Question: I made a server and client that should transfer files.
I tried to make it read the whole file and send it.
But now as I see it, I am having a problem.
Server should automatically send the file when the client is connected.
But the file is empty, and I don't know where the problem is
You can see that I'm trying to send .txt file. But I would like in the future send a big file, but not bigger than 1MB.)
Edit:
Picture here: <URL>
- -

The Problem: The file that I received has been damaged, and I can't use it.
Server:
'''
#include <WinSock2.h>
#include <Windows.h>
#include <stdio.h>
#include <iostream>
using namespace std;
#pragma comment(lib, "Ws2_32.lib")
#define Port 6000
SOCKET Socket, Sub;
WSADATA Winsock;
sockaddr_in Addr;
sockaddr_in IncomingAddress;
int AddressLen = sizeof(IncomingAddress);
int main()
{
WSAStartup(MAKEWORD(2, 2), &Winsock); // Start Winsock
if(LOBYTE(Winsock.wVersion) != 2 || HIBYTE(Winsock.wVersion) != 2) // Check version
{
WSACleanup();
return 0;
}
Socket = socket(AF_INET, SOCK_STREAM, IPPROTO_TCP);
ZeroMemory(&Addr, sizeof(Addr));
Addr.sin_family = AF_INET;
Addr.sin_port = htons(Port);
bind(Socket, (sockaddr*)&Addr, sizeof(Addr));
if(listen(Socket, 1) == SOCKET_ERROR)
{
printf("listening error
");
}
else
{
printf("listening ok
");
}
if(Sub = accept(Socket, (sockaddr*)&IncomingAddress, &AddressLen))
{
char *ClientIP = inet_ntoa(IncomingAddress.sin_addr);
int ClientPort = ntohs(IncomingAddress.sin_port);
printf("Client conncted!
");
printf("IP: %s:%d
", ClientIP, ClientPort);
printf("Sending file ..
");
FILE *File;
char *Buffer;
unsigned long Size;
File = fopen("C:\Prog.rar", "rb");
if(!File)
{
printf("Error while readaing the file
");
getchar();
return 0;
}
fseek(File, 0, SEEK_END);
Size = ftell(File);
fseek(File, 0, SEEK_SET);
Buffer = new char[Size];
fread(Buffer, Size, 1, File);
char cSize[MAX_PATH];
sprintf(cSize, "%i", Size);
fclose(File);
send(Sub, cSize, MAX_PATH, 0); // File size
//int len = Size;
//char *data = Buffer;
int Offset = 0;
while(Size > Offset)
{
int Amount = send(Sub, Buffer + Offset, Size - Offset, 0);
if(Amount <= 0)
{
cout << "Error: " << WSAGetLastError() << endl;
break;
}
else
{
Offset += Amount;
printf("2
");
}
}
free(Buffer);
closesocket(Sub);
closesocket(Socket);
WSACleanup();
}
getchar();
return 0;
}
'''
Client:
'''
#include <WinSock2.h>
#include <Windows.h>
#include <stdio.h>
#include <iostream>
using namespace std;
#pragma comment(lib, "Ws2_32.lib")
SOCKET Socket;
WSADATA Winsock;
sockaddr_in Addr;
int Addrlen = sizeof(Addr);
int main()
{
WSAStartup(MAKEWORD(2, 2), &Winsock); // Start Winsock
if(LOBYTE(Winsock.wVersion) != 2 || HIBYTE(Winsock.wVersion) != 2) // Check version
{
WSACleanup();
return 0;
}
Socket = socket(AF_INET, SOCK_STREAM, IPPROTO_TCP);
ZeroMemory(&Addr, sizeof(Addr)); // clear the struct
Addr.sin_family = AF_INET; // set the address family
Addr.sin_addr.s_addr = inet_addr("127.0.0.1");
Addr.sin_port = htons(6000); // set the port
if(connect(Socket, (sockaddr*)&Addr, sizeof(Addr)) < 0)
{
printf("Connection failed !
");
getchar();
return 0;
}
printf("Connection successful !
");
printf("Receiving file ..
");
int Size;
char *Filesize = new char[1024];
if(recv(Socket, Filesize, 1024, 0)) // File size
{
Size = atoi((const char*)Filesize);
printf("File size: %d
", Size);
}
char *Buffer = new char[Size];
//int len = Size;
//char *data = Buffer;
int Offset = 0;
while(Size > Offset)
{
int Amount = recv(Socket, Buffer + Offset, Size - Offset, 0);
if(Amount <= 0)
{
cout << "Error: " << WSAGetLastError() << endl;
break;
}
else
{
Offset += Amount;
printf("2
");
}
}
FILE *File;
File = fopen("Prog.rar", "wb");
fwrite(Buffer, 1, Size, File);
fclose(File);
getchar();
closesocket(Socket);
WSACleanup();
return 0;
}
'''
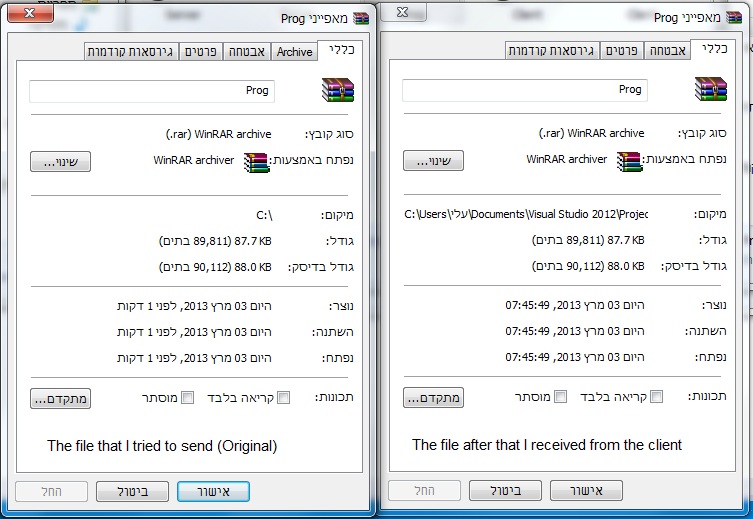
Answer: The 'send' API may not send all the data you requested to send. So, you have to pay attention to the return value, and retry the send from where the last send ended. As an example:
'''
offset = 0;
while (offset < bufsize) {
r = send(socket, buf+offset, bufsize-offset);
if (r <= 0) break;
offset += r;
}
'''
While you are doing something similar for your file transfer, you do not make sure this is the case for your file size.
When you send the file size, you only need to send the string that represents the size, not the entire 'MAX_PATH'. The receiver then needs to parse the first string to determine the size, but any data read in after the end of the first string needs to be considered part of the file. However, since you are trying the send 'MAX_PATH', the receiver should receive the same amount. Your client code receives 1024 bytes, but there is no indication this is the same size as 'MAX_PATH'.
The 'recv' API may also return fewer bytes than requested. You use a loop to handle reading the file, but you may need a loop to read the entire message that contains the file size.
In your client receive loop, you are incrementing the 'data' pointer. This makes it unusable to write out the file later. You already have 'Buffer' though, so use that to write out your file.
'''
fwrite(Buffer, 1, len, File);
'''
If you encounter an error doing socket I/O, you can retrieve the error with 'WSAGetLastError()', or you can issue 'getsockopt()' on the socket with the 'SO_ERROR' option. These may return different values, but the error reason should be correlated.